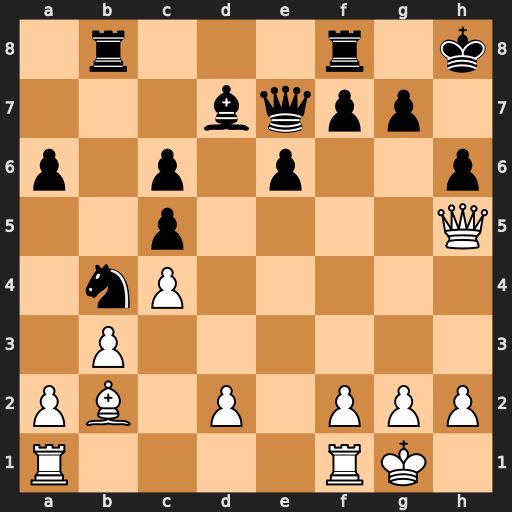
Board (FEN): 1r3r1k/3bqpp1/p1p1p2p/2p4Q/1nP5/1P6/PB1P1PPP/R4RK1
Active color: w
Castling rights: -
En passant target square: -
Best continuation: Qxh6+ Kg8 Qxg7#